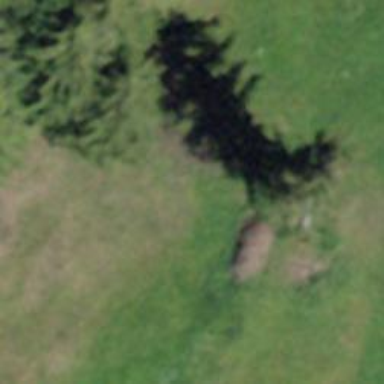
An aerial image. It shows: Single tag "natural: tree."